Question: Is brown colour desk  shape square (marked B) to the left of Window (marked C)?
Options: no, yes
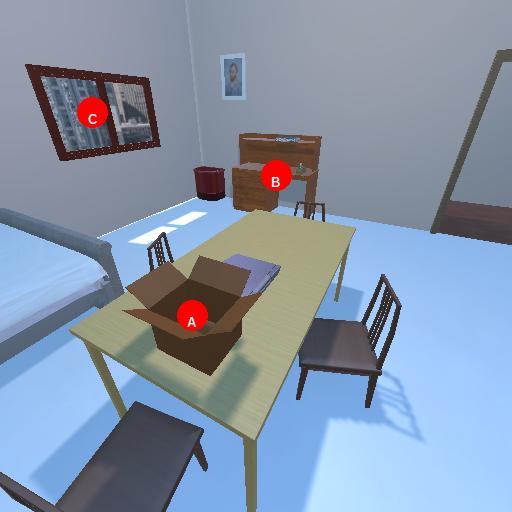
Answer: no